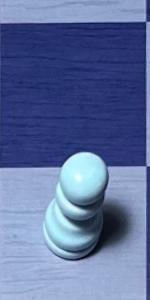
Label: Pawn_White